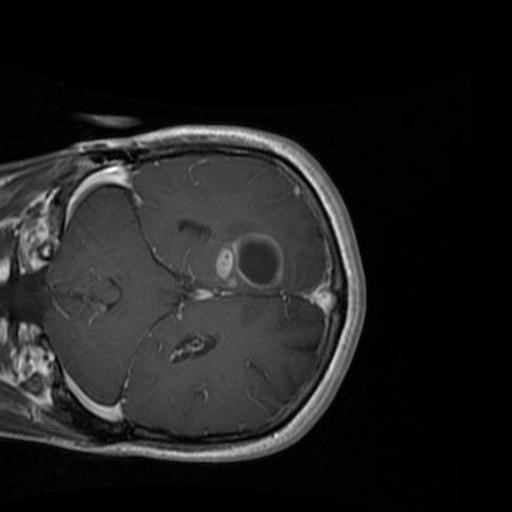
Label: brain_glioma